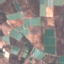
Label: PermanentCrop